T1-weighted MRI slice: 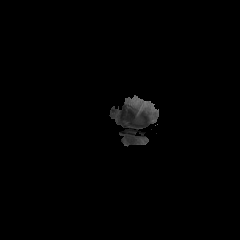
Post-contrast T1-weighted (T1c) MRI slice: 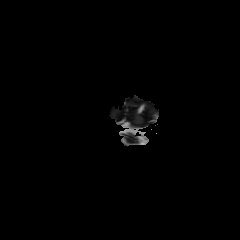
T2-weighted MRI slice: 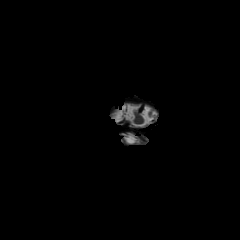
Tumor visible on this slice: no